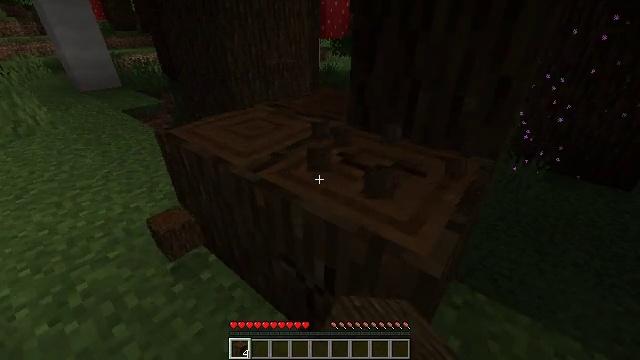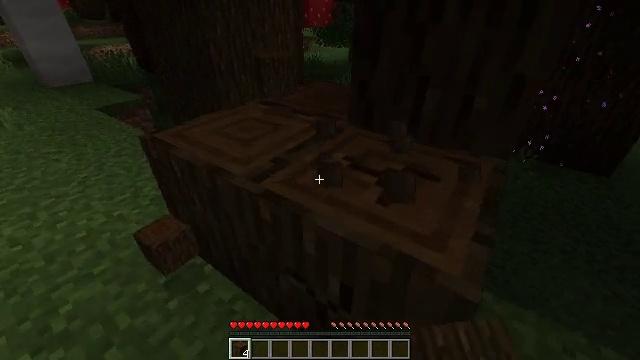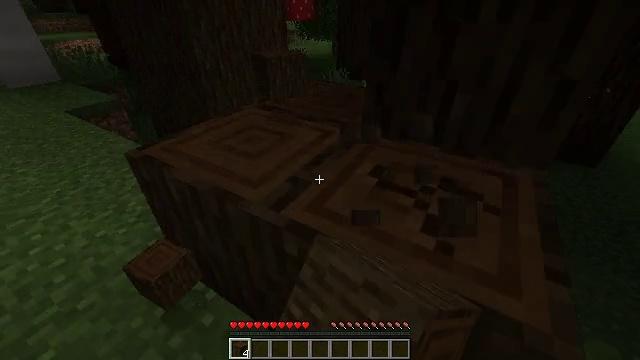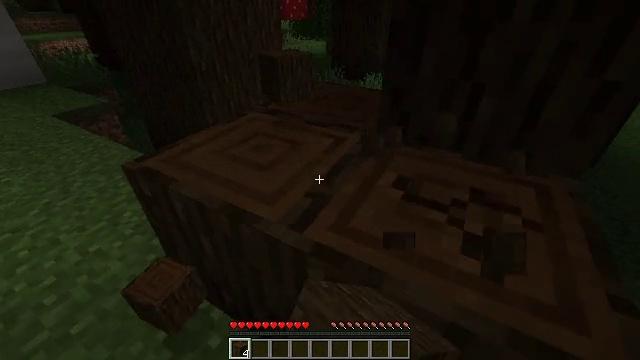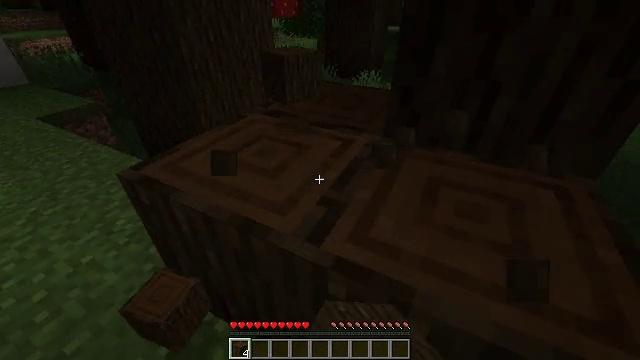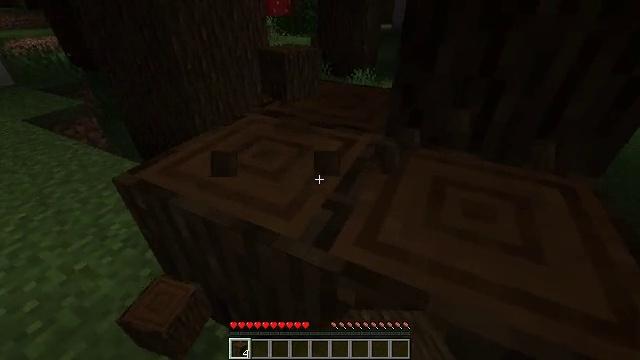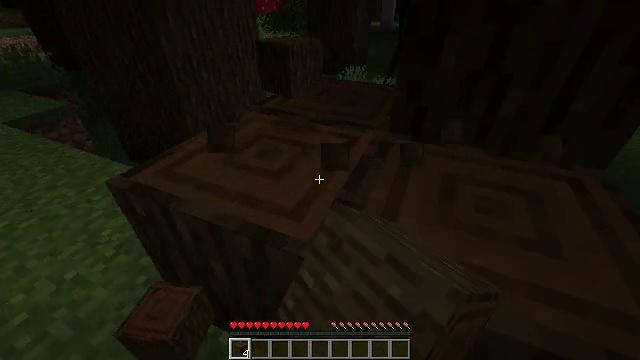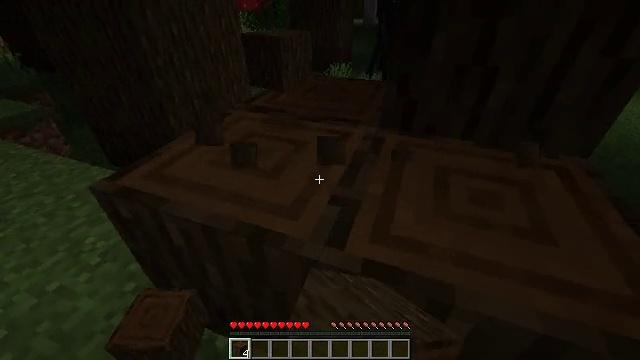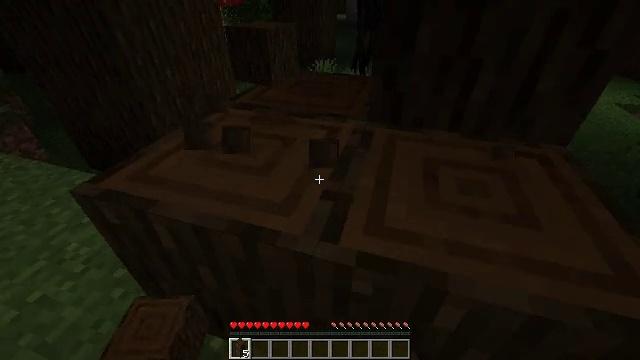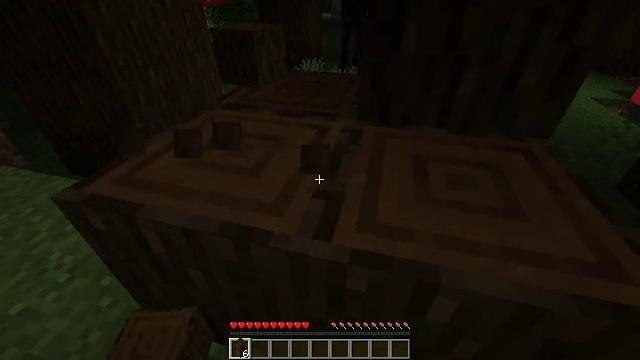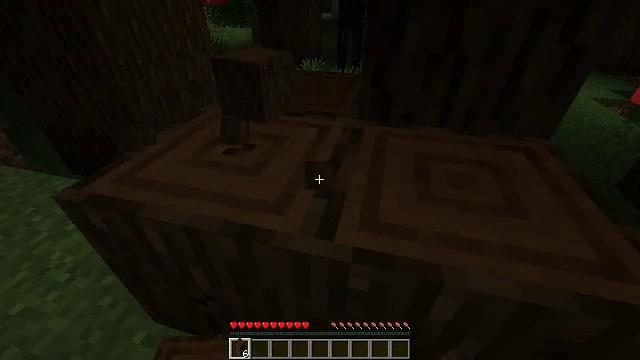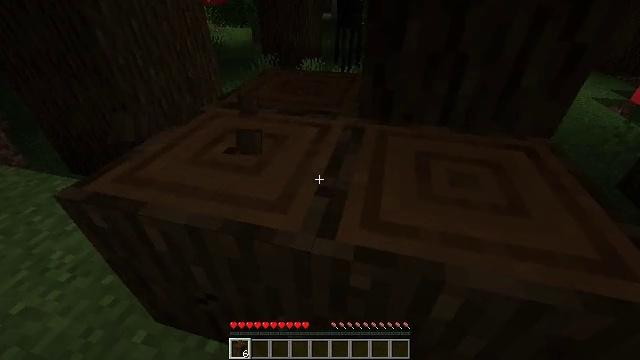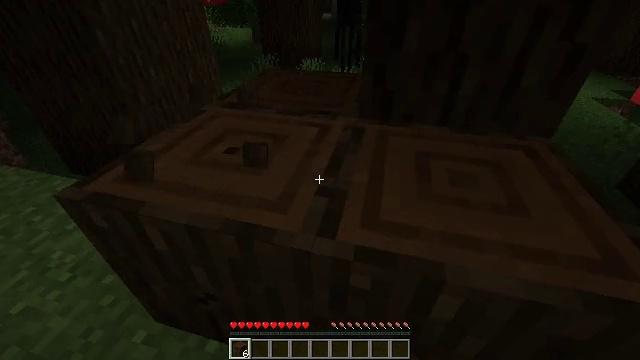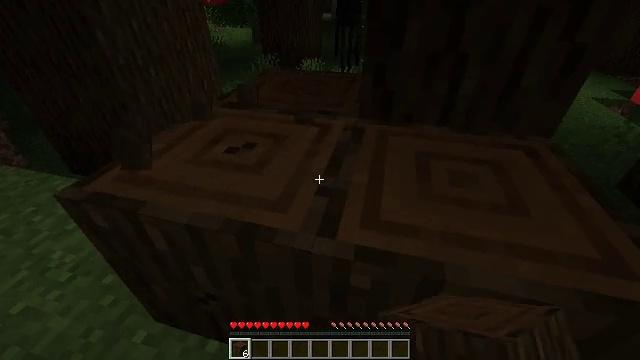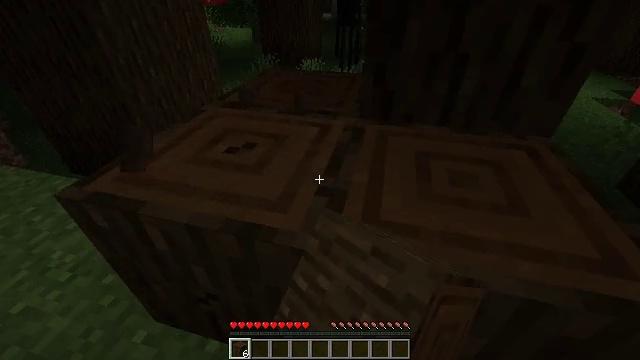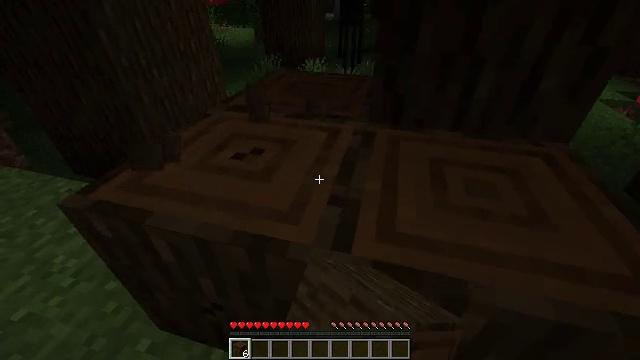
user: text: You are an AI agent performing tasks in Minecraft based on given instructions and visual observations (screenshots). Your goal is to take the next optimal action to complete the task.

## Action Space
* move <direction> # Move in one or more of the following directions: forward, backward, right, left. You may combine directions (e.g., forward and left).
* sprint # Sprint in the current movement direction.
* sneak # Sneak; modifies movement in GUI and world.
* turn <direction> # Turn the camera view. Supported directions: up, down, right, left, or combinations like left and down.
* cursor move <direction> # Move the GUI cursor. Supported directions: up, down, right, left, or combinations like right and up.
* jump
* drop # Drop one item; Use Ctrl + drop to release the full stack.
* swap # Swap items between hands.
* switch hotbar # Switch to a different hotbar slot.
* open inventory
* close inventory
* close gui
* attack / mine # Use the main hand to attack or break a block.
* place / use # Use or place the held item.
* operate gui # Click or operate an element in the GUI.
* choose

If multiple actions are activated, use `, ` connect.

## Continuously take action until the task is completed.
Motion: motion action
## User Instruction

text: Break the dark oak log in the forest.
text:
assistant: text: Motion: move forward and move left, turn right and down, attack / mine
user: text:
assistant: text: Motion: move forward and move left, turn right and down, attack / mine
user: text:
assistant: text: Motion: move forward and move left, turn right, attack / mine
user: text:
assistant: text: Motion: turn right, attack / mine
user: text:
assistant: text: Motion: turn right, attack / mine
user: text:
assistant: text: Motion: turn right, attack / mine
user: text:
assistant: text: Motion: turn right, attack / mine
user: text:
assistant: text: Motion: turn right, attack / mine
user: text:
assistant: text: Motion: turn right, attack / mine
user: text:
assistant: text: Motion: attack / mine
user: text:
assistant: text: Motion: attack / mine
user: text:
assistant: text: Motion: attack / mine
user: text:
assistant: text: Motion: attack / mine
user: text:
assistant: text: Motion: attack / mine
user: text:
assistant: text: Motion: move forward and move left, attack / mine
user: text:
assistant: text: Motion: move forward and move left, attack / mine
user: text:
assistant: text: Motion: move forward and move left, turn right and down, attack / mine
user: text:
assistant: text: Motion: turn right and down, attack / mine
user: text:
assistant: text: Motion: turn right and down, attack / mine
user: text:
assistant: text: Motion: turn right and down, attack / mine
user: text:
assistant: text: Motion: turn right, attack / mine
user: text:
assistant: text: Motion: turn right, attack / mine
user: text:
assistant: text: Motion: attack / mine
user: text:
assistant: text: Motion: attack / mine
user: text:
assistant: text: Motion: attack / mine
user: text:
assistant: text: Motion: attack / mine
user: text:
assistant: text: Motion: attack / mine
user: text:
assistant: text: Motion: attack / mine
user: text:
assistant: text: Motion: attack / mine
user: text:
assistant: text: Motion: attack / mine